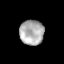
Tissue: lung
Cell type: Others
Senescence score: 0.2316
Nuclear area (px): 594
Mean DAPI intensity: 173.391